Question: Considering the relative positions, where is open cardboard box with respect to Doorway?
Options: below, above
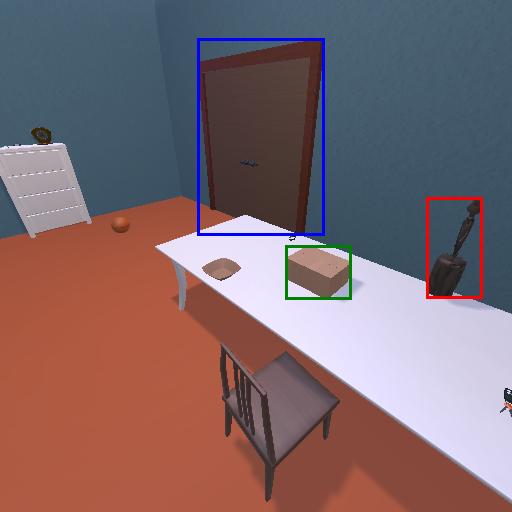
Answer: below